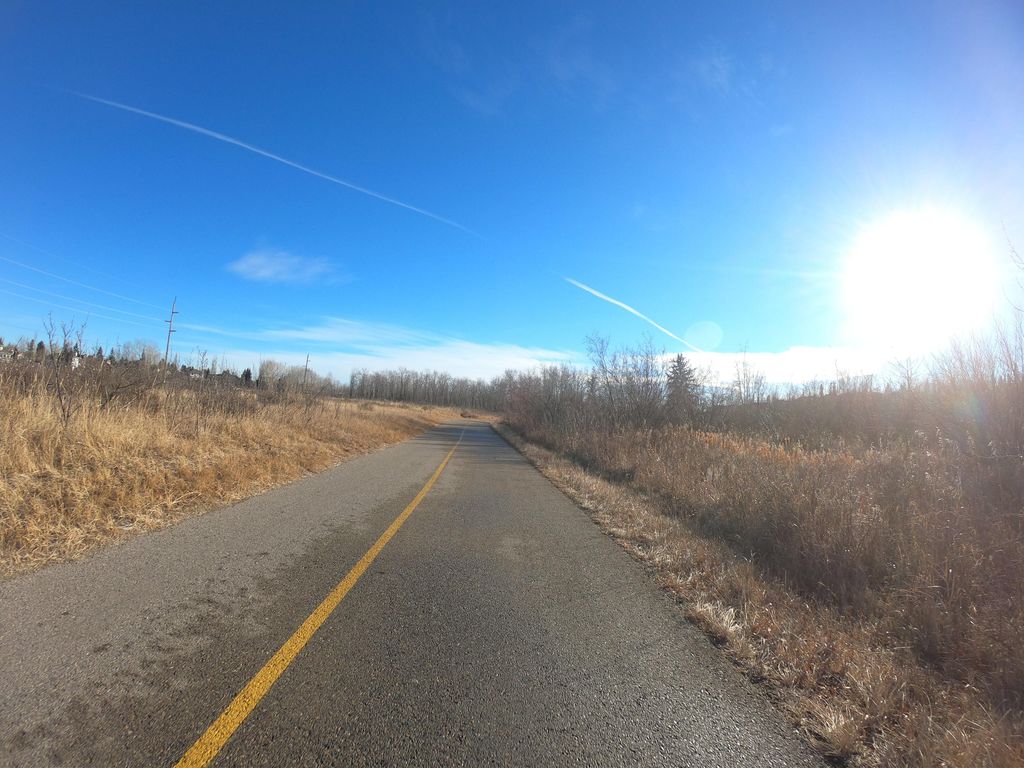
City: calgary